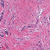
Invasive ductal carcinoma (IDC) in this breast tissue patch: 0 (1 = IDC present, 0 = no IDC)